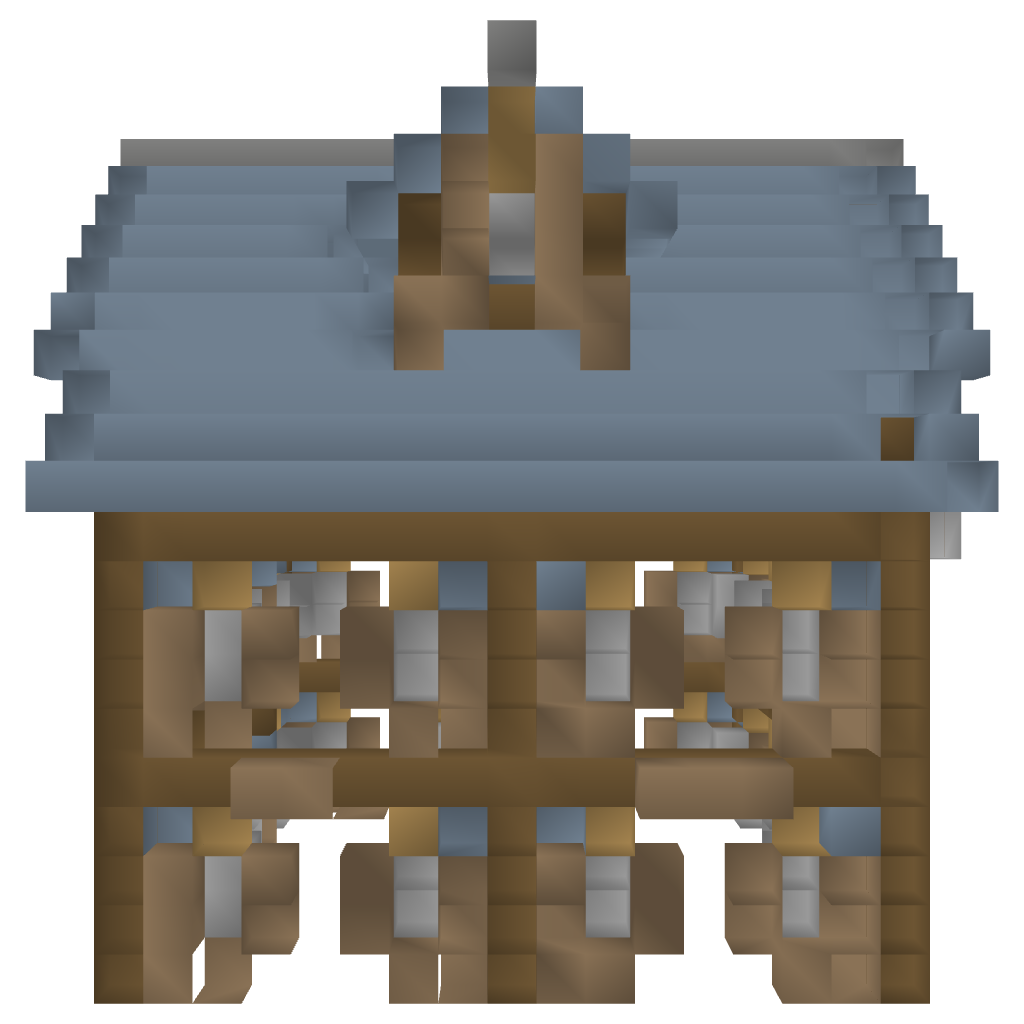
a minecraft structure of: Old Style House